Question: I implemented Google's <URL> and something was wrong. Now I'm getting below error:
>
And my implementation is:
'''
<script type="application/ld+json">
{
"@context": "http://schema.org",
"@type": "WebSite",
"url": "https://www.saatler.com/",
"potentialAction": {
"@type": "SearchAction",
"target": "https://www.saatler.com/arama?ara={search_term_string}",
"query-input":"required name=search_term_string"
}
}
</script>
'''
When I check the JSON on <URL> everything is looking good. I didn't change anything on my site. Is Google wrong about this issue? Or the Schema.org structure has changed? What should I do to fix these 2 problems?
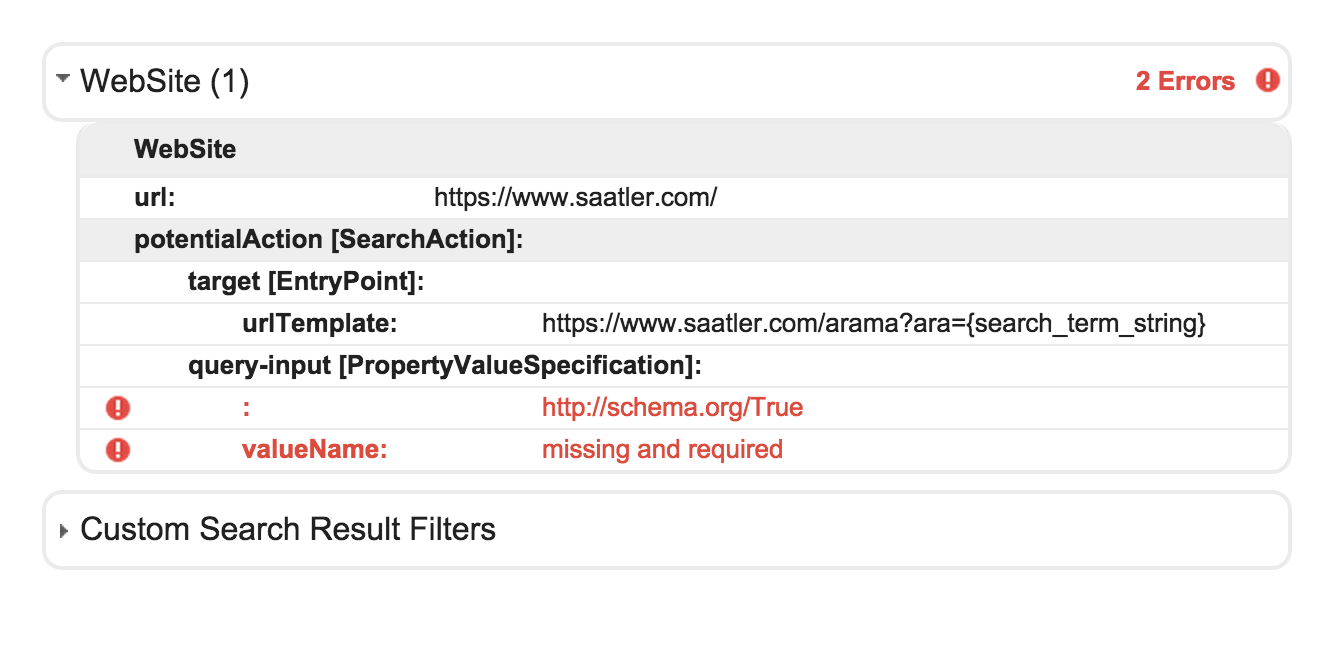
Answer: I noticed that even the examples on the online <URL> receive the same exact error you received. When I changed
'''
"@context": "http://schema.org"
'''
to
'''
"@context": "http://schema.org/true"
'''
the error disappeared. Hope this helps.

'''
<script type="application/ld+json">
{
"@context": "http://schema.org/true",
"@type": "WebSite",
"url": "https://www.saatler.com/",
"potentialAction": {
"@type": "SearchAction",
"target": "https://www.saatler.com/arama?ara={search_term_string}",
"query-input":"required name=search_term_string"
}
}
</script>
'''